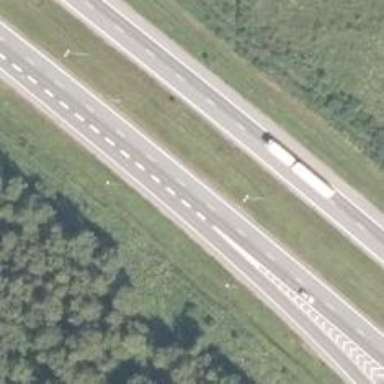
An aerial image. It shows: Motorway junction.